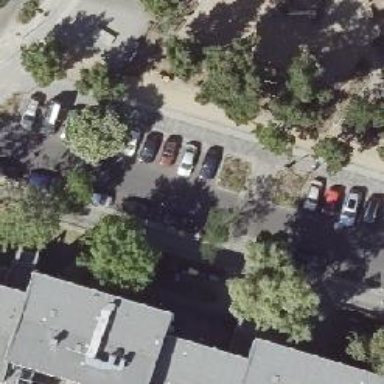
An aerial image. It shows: Residential road with asphalt surface and sidewalks on both sides. There is designated bicycle road. Parking is available on the street side with sett surface.